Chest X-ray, PA view. Patient: 15 years old, sex M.
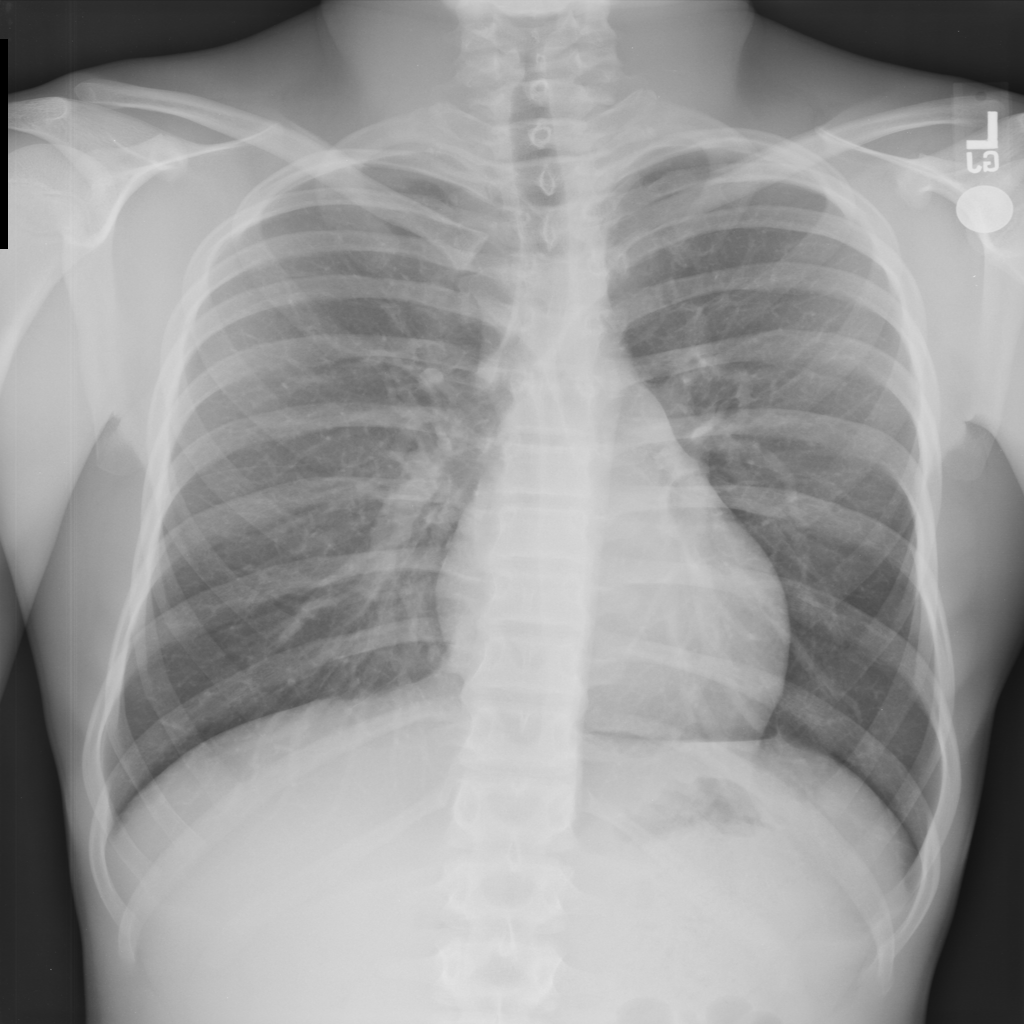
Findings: No Finding